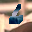
Label: 6